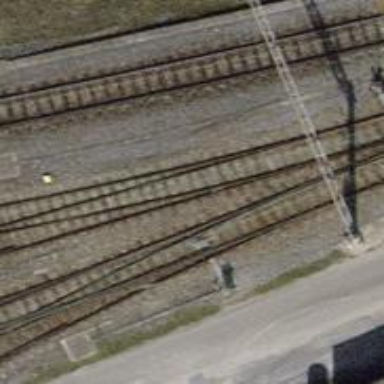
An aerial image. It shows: Railway yard with one track. The railway is electrified with contact line.